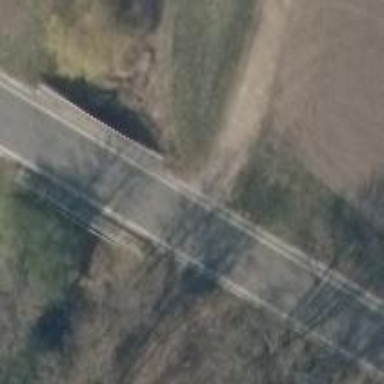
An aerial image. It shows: Asphalt road classified as tertiary.